Question: Is there any way to determine if the developer pack is installed or the runtime version alone is present in the server?
When I check the registry, I can see that .Net 4.7.2 is present in the system but while building the pipeline, I receive the following error.

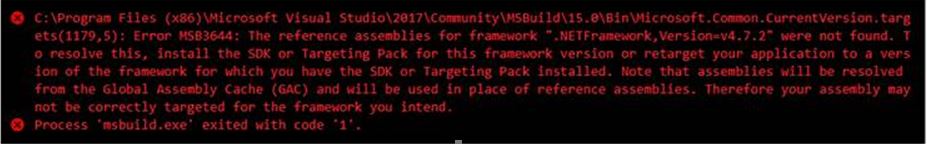
Answer: That error means that your build agent does not have .NET 4.7.2 SDK and Targeting Pack.
Since the .NET Framework 4.7, Microsoft has combined the SDK and targeting pack into one "Developer Pack".
The official landing page to get these Developer Pack (including previous version of .NET Framework before 4.7), is this:
<URL>
Before installing these Developer Pack, you . For example, the .NET 4.7.2 Developer Pack requires .NET Framework 4.7.2 runtime installed before.
On some later Windows releases, you have to pay attention that minimum .NET Framework runtime version will always be in sync with the Windows used. This fact may save you some time for checking the available .NET Framework runtime installed.
For example, Windows Server 2019 has already .NET Framework 4.7.2 runtime installed.
This is the official complete list of available versions of .NET Framework, please visit:
<URL>